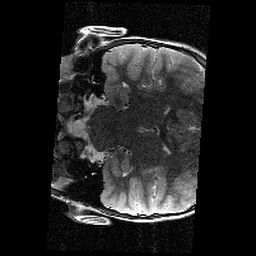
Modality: T2w
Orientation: coronal
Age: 10
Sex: female
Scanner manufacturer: siemens
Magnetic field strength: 3 T
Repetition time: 9.23 s
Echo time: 0.067 s